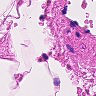
Metastatic tissue present: no